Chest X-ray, AP view. Patient: 49 years old, sex F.
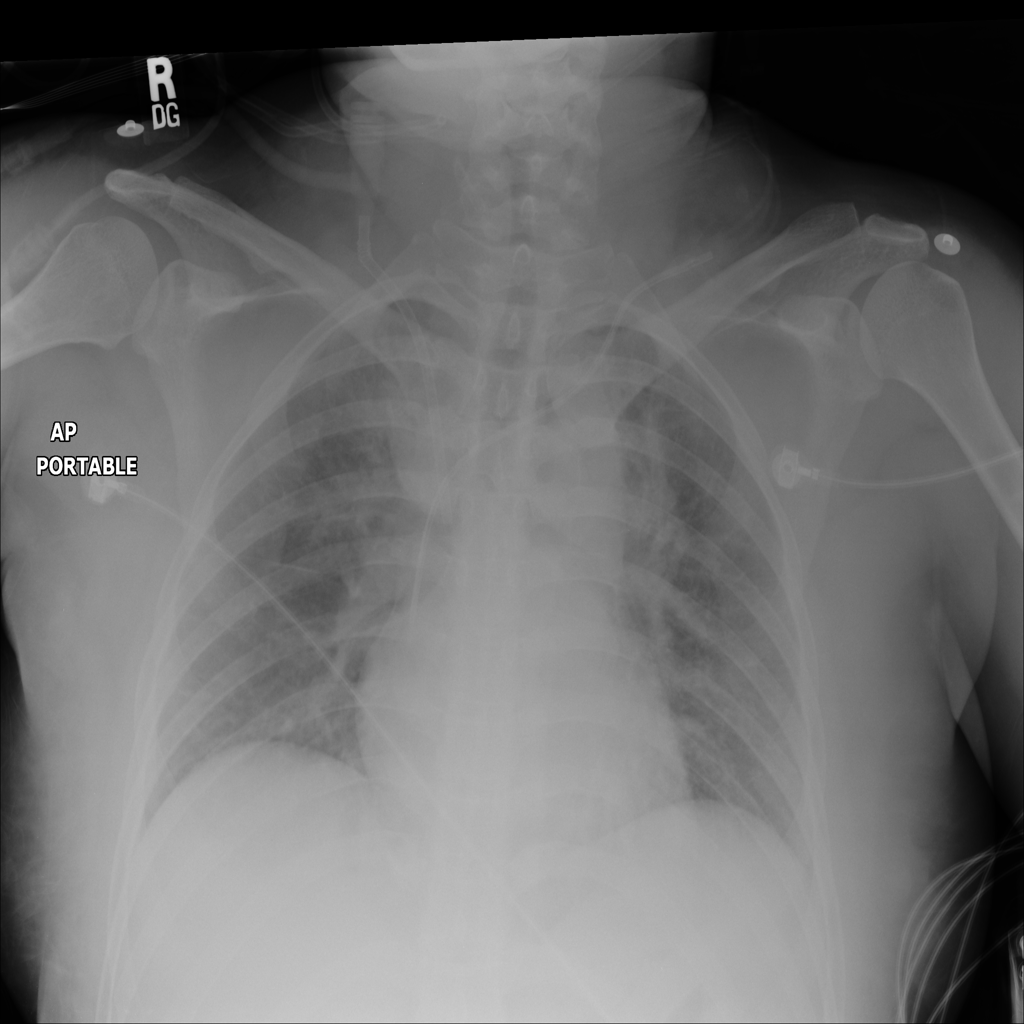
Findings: Consolidation, Edema